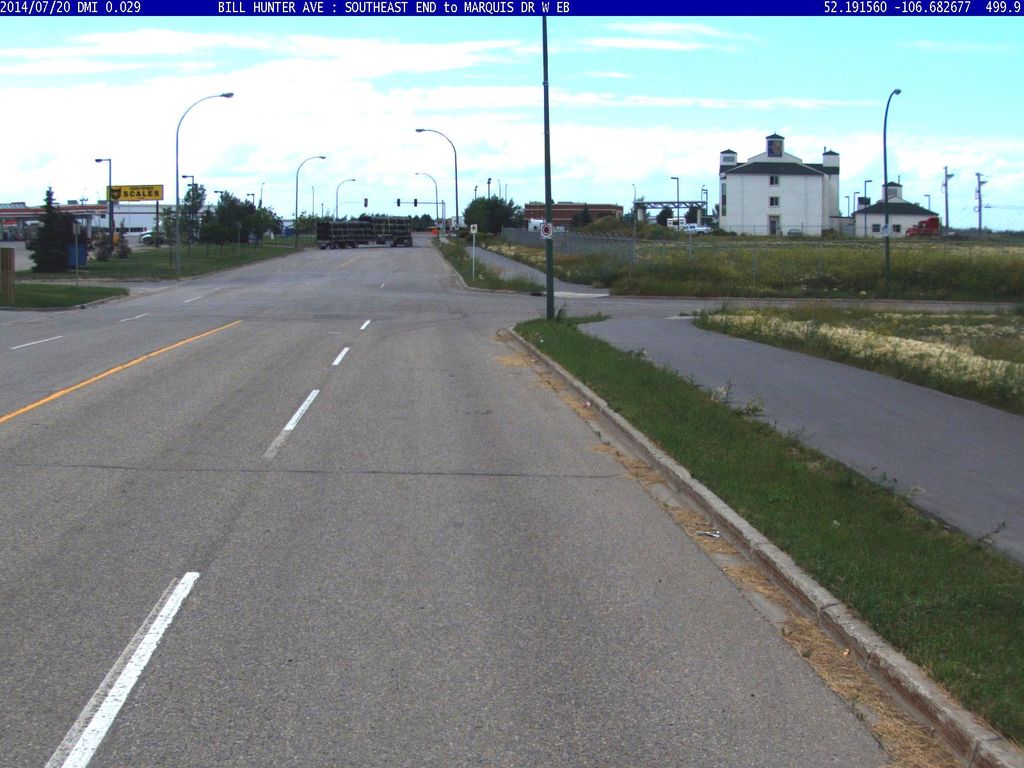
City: saskatoon